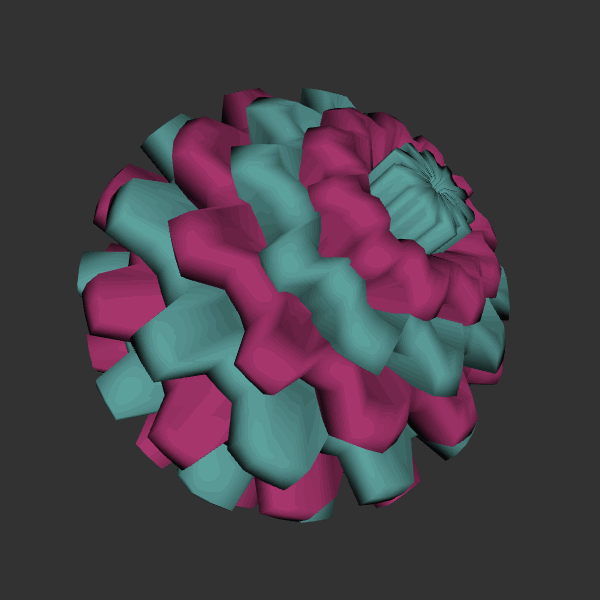
Background: dark